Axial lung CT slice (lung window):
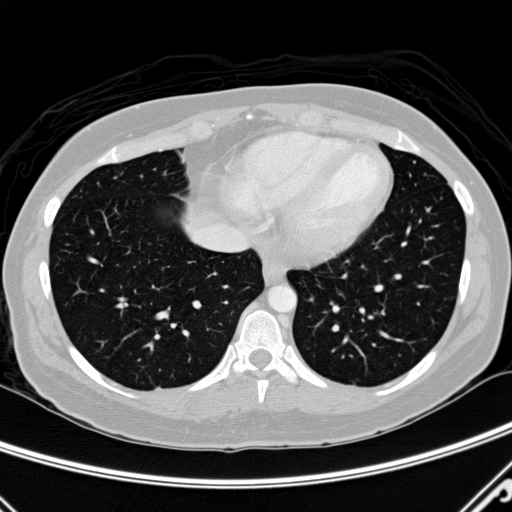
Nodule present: no